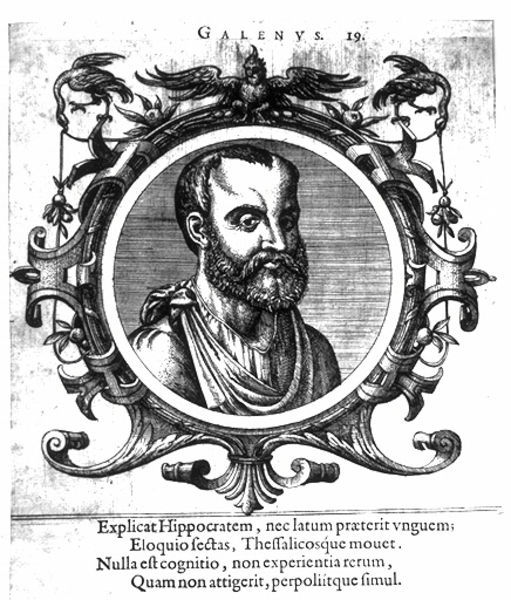
Titel: Bildnis des Galenos
Institution: (Seriendruck)
Schlagwörter: adler, gemälde, kopf, mann, umhang, vogel, grau, nase, ohr, schwarz, stirn, weiss, zeichnung, blick, tuch, ornament, bart, augen, rahmen, bild, portrait, porträt, spiegel, geistlicher, gewand, haare, brosche, renaissance, kreis, rund, schrift, grafik, graphik, spitz, glatze, ornamente, verzierung, dreiviertelansicht, striche, philosoph, buch, medaillon, symmetrisch, druck, stich, widmung, text, medizin, halbglatze, schnörkel, halbprofil, voluten, portät, dreiviertelporträt, toga, medaille, prunk, emblem, kupferstich, tunika, grieche, groteske, latein, reformation, grotesken, schelle, rollwerk, hypokrates, hippokrates, galen, galenus, geheimratseccken, helices, hippocrates, hippokratus, voögel, hippocrat, hippokrat, medaile, hippocratem, explicat, hyppocrates, lateinmann